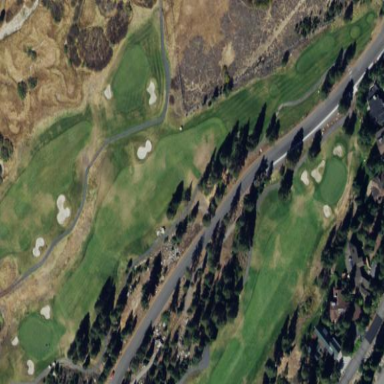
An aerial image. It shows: Area of rough grass used for golf.